Interaction volume radius: 5 \u00c5
Interaction volume height: 15 \u00c5
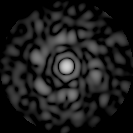
Disorder parameter: 0.8265